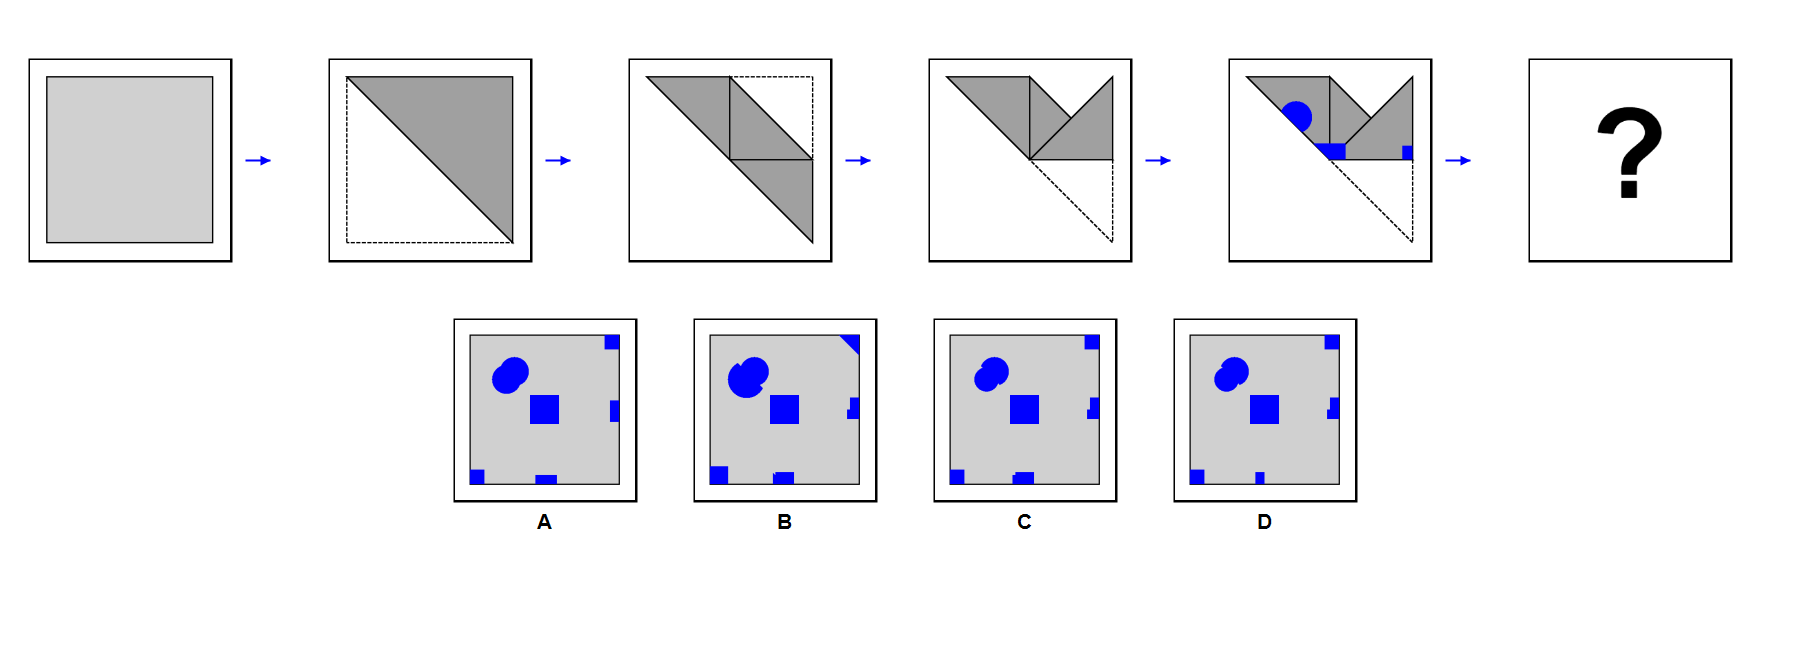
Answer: A